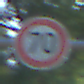
Verkehrszeichen: Geschwindigkeit70
Umgebung: Outdoor, RoadRail
Tageszeit: MorningAfternoon
Wetter: Clear
Licht: Natural
Jahreszeit: NotSpecified
Kontrast: HighContrast